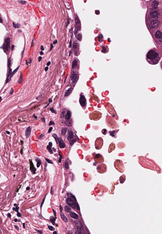
Tumor epithelial tissue: yes
Tumor-associated stroma tissue: yes
Normal tissue: no